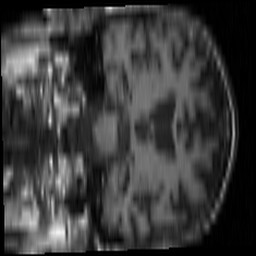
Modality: T1w
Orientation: coronal
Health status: ill
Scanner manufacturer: siemens
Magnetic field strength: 1.5 T
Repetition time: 0.4 s
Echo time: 0.014 s